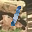
Label: 1